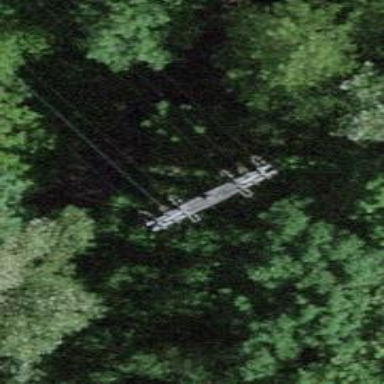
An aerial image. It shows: Tower indicating the end of overhead power line.